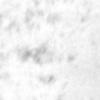
Label: no_change